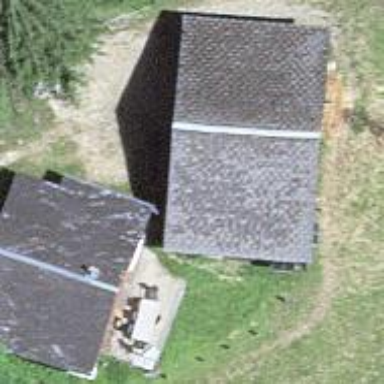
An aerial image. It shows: Cabin is depicted in the image.